Milling tool wear sample.
Tool blade image: 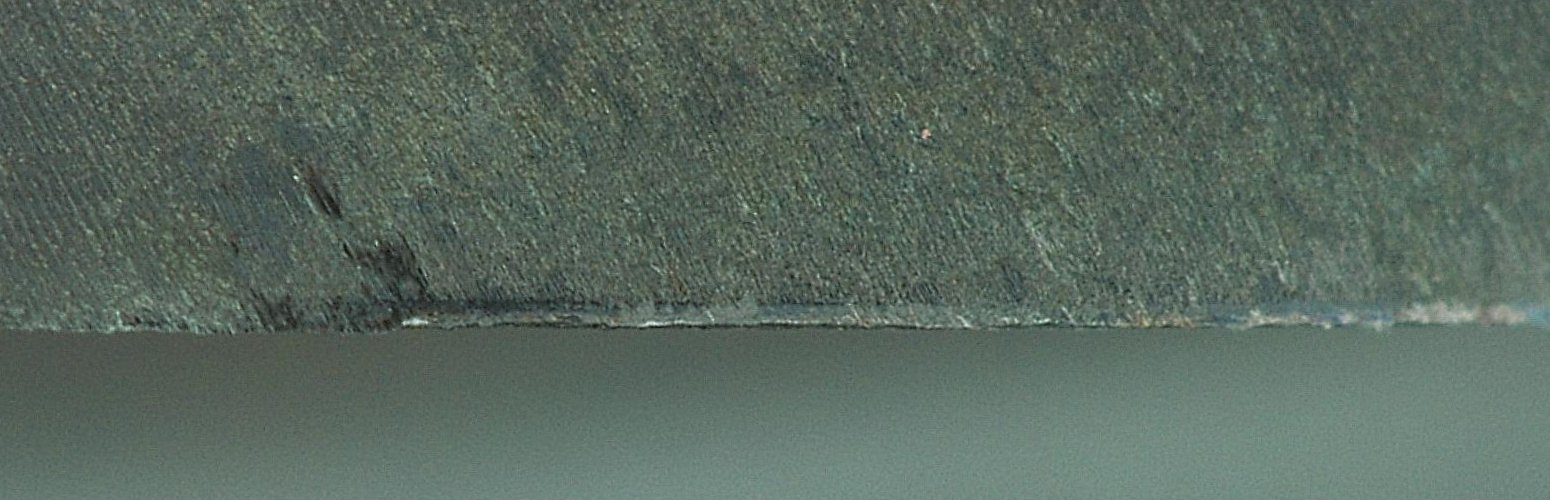
Chip image: 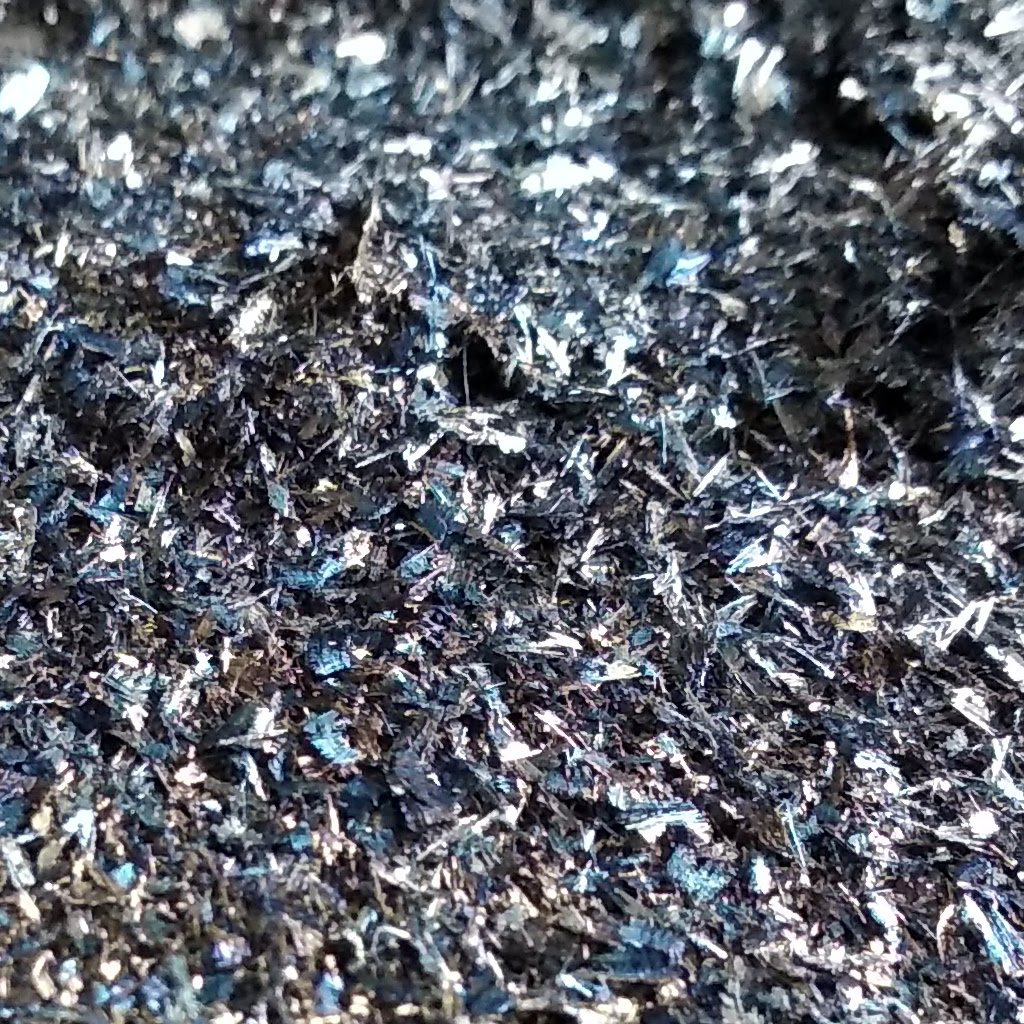
Workpiece image: 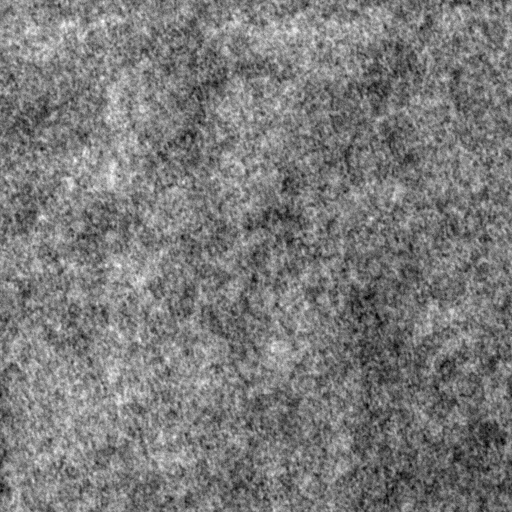
Tool wear state: dulled
Gaps: 6.9
Flank wear: 193.18
Overhang: 9.91
Force-signal Mel-spectrograms (X, Y, Z axes): 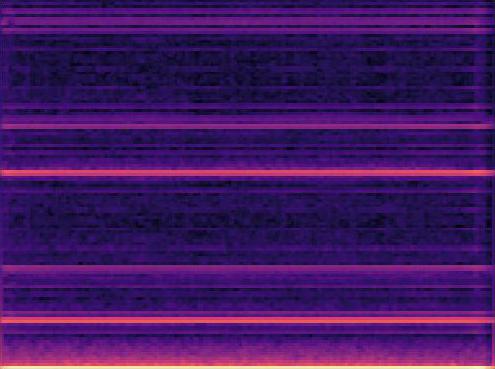 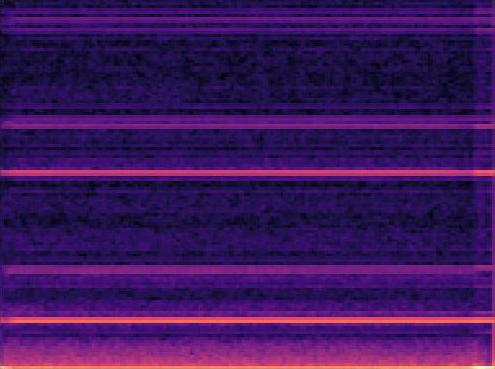 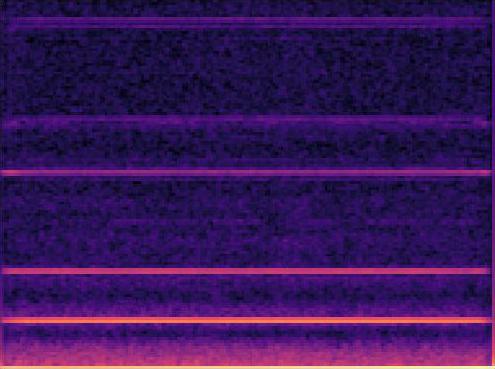
Force-signal scalograms (X, Y, Z axes): 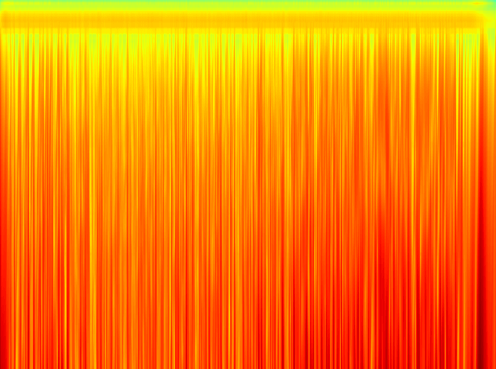 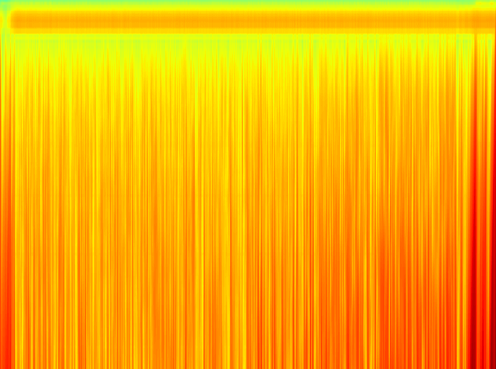 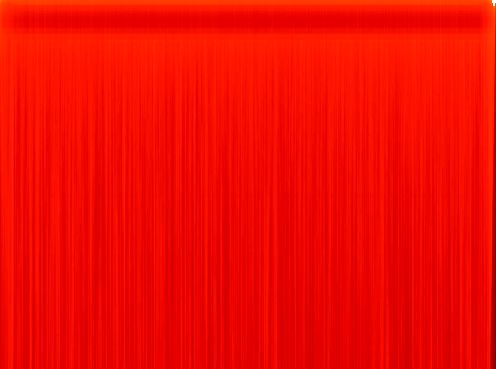
Force phase: accelerated_severe_wear